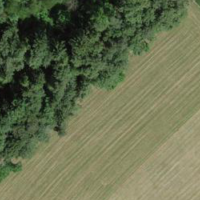
EUNIS habitat code: 52
Species observed at this site:
Lamium galeobdolon